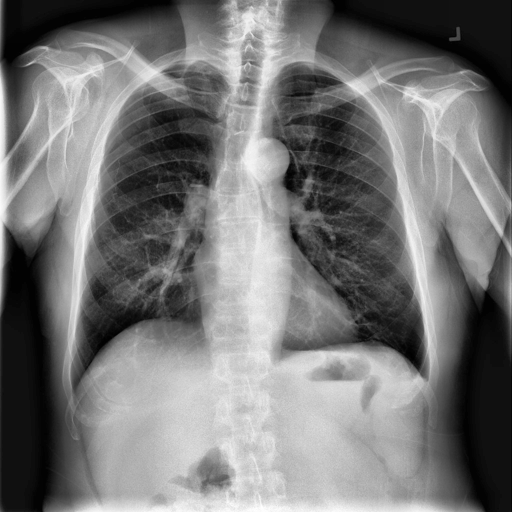
Finding: NORMAL